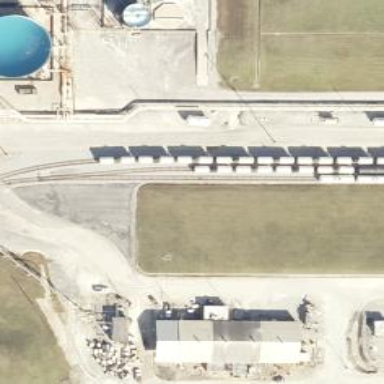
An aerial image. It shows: Rail spur service.